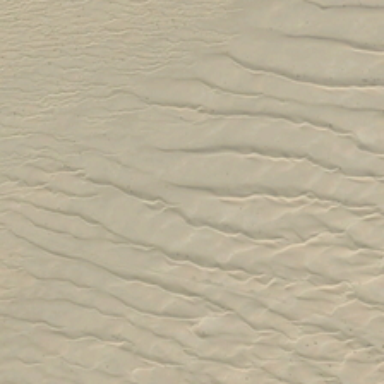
Many yellow sands form a piece of desert .